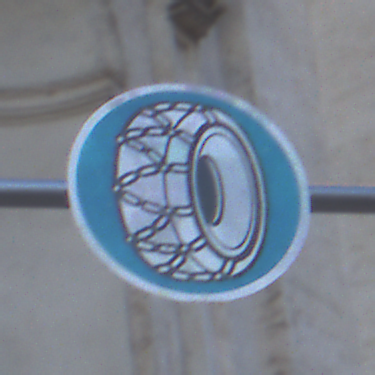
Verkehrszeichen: SchneekettenVorgeschrieben
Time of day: SunriseSunset
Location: Outdoor (Urban)
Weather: Clear
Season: NotSpecified
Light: Natural